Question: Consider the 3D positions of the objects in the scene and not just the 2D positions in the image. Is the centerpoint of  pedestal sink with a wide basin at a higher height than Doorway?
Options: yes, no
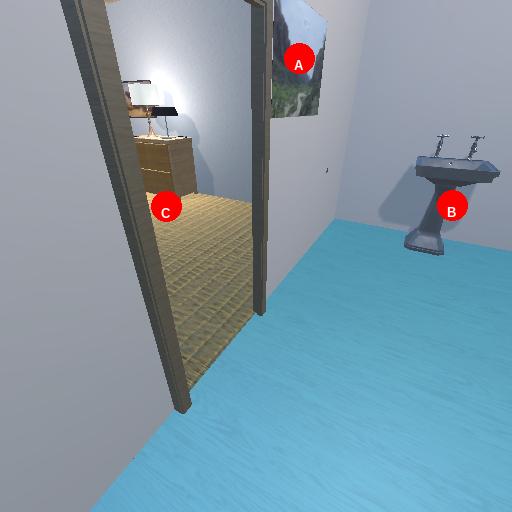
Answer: yes